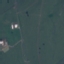
Land use / land cover: Pasture